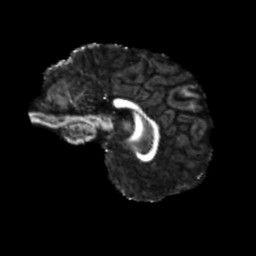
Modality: FA
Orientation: sagittal
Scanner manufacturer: siemens
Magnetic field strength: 3 T
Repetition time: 4 s
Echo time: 0.0594 s